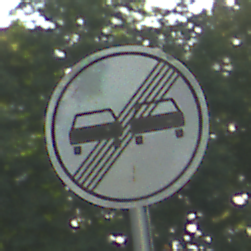
Verkehrszeichen: EndeUeberholverbot
Umgebung: Outdoor, Suburban
Tageszeit: SunriseSunset
Wetter: PartlyCloudy
Licht: Natural
Jahreszeit: NotSpecified
Kontrast: MediumContrast